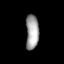
Tissue: lung
Cell type: T cells
Senescence score: 0.5923
Nuclear area (px): 438
Mean DAPI intensity: 161.881